Interaction volume radius: 5 \u00c5
Interaction volume height: 25 \u00c5
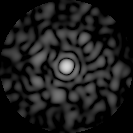
Disorder parameter: 0.7945